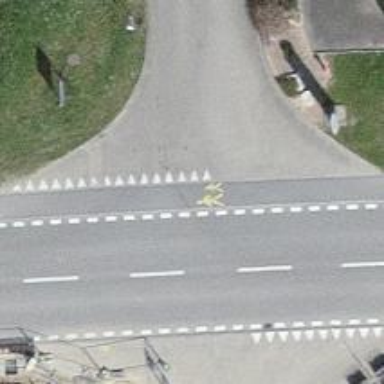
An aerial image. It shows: Road with "give way" sign.